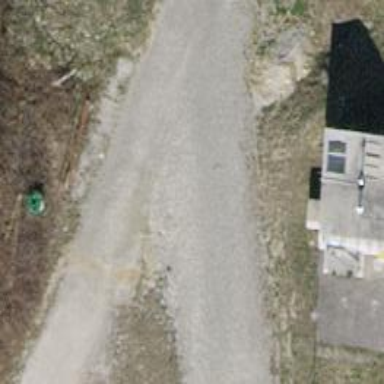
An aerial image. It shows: Unpaved service road.